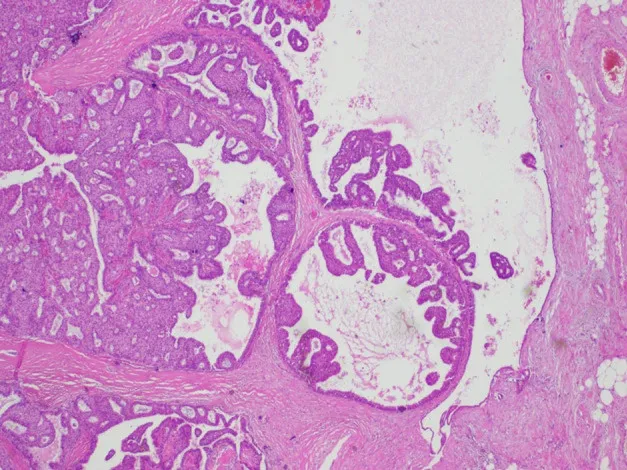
Histological findings of encapsulated papillary carcinoma (EPC). The tumor nodule is surrounded by a thick fibrous capsule.
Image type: pathology (h&e)